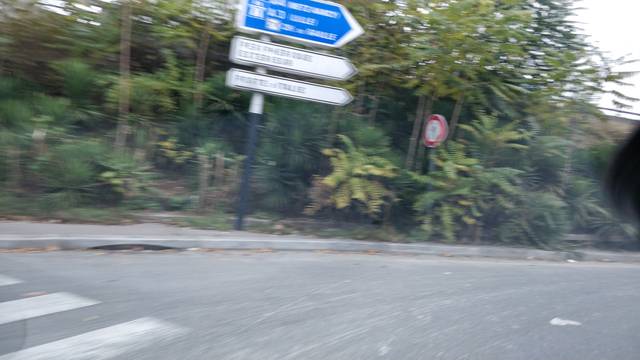
Region: France
Coordinates: 48.816, 2.344